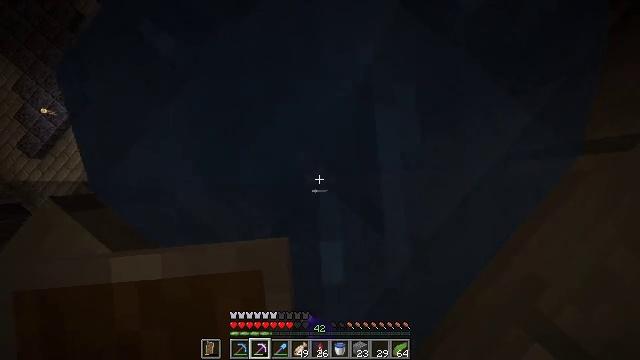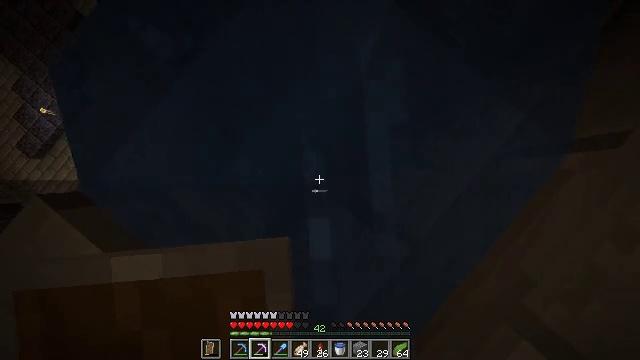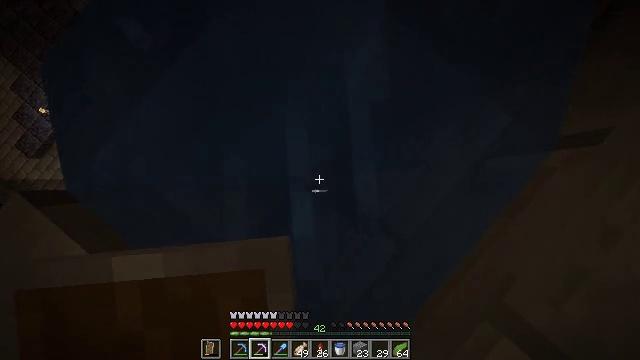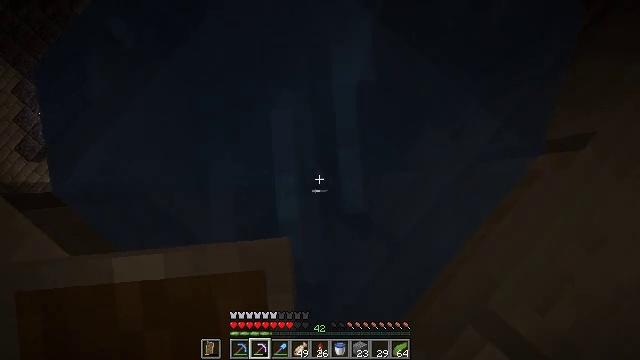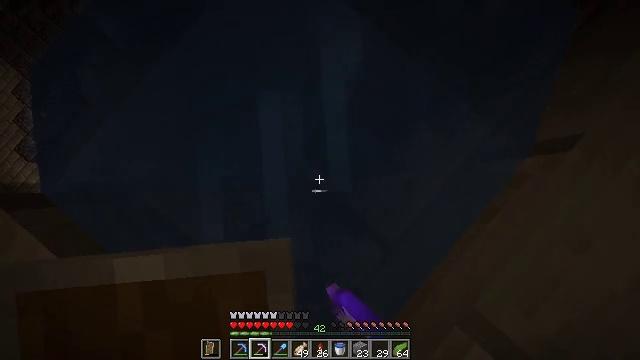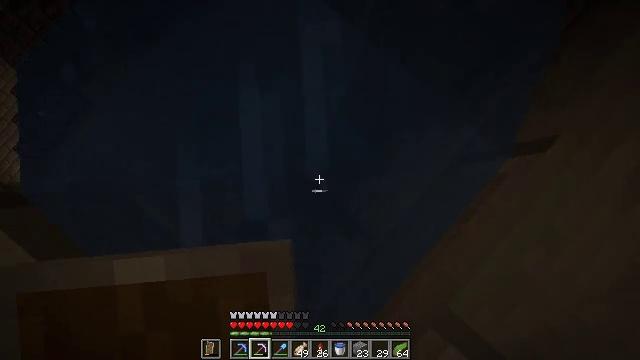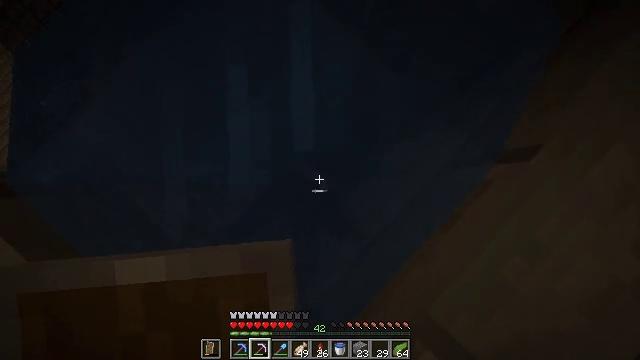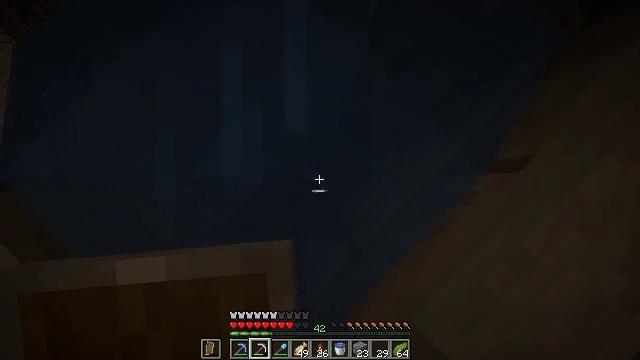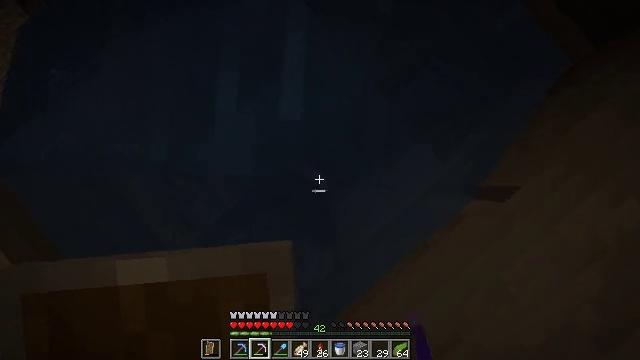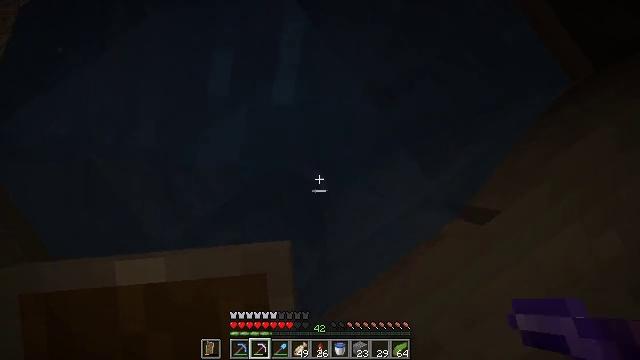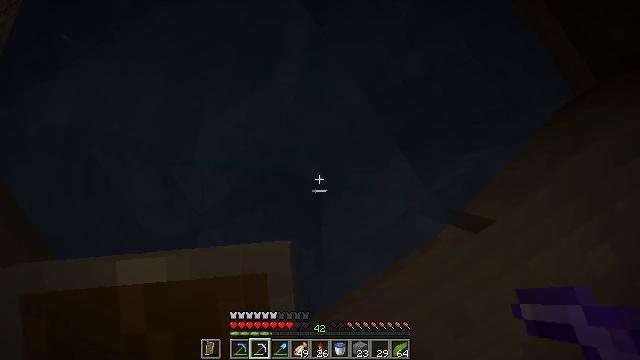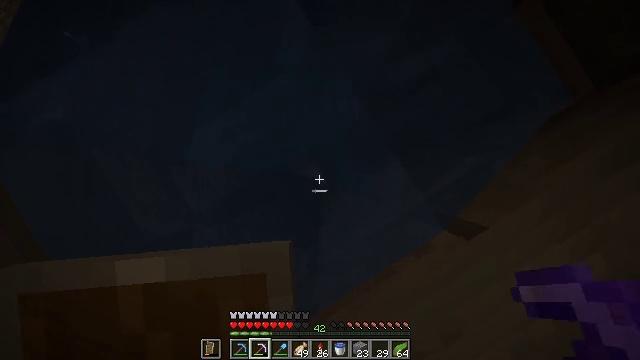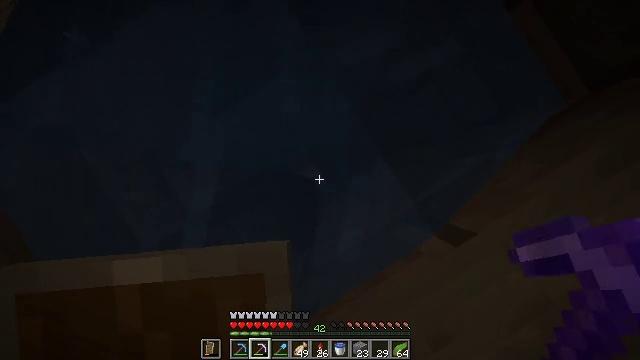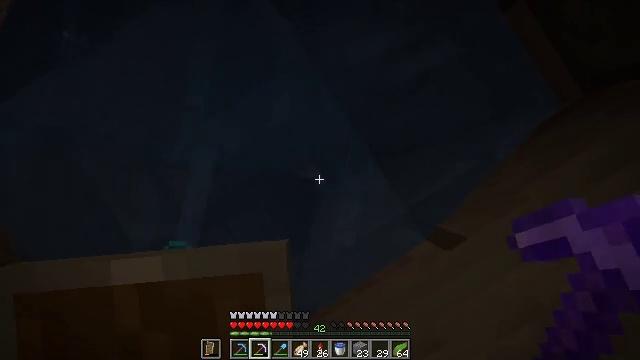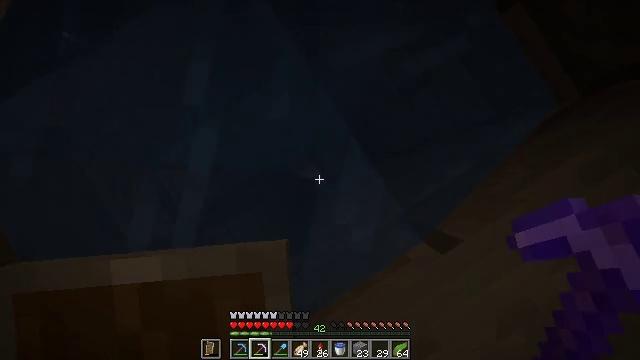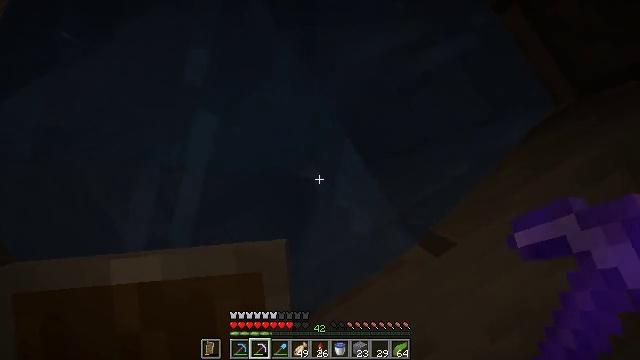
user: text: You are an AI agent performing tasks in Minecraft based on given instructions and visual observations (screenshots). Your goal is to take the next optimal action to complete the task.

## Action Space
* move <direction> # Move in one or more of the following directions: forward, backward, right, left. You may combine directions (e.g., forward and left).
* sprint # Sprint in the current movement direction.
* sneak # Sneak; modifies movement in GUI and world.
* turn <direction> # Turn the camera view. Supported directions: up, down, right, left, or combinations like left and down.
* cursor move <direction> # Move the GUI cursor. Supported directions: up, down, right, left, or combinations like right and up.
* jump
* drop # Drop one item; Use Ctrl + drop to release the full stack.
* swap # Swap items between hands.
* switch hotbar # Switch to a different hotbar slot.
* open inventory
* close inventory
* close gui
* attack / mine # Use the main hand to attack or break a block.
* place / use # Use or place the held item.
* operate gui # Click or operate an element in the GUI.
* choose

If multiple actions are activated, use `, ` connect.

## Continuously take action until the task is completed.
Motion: motion action
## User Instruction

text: Mine the black stained glass pane.
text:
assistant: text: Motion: move back and move right, attack / mine
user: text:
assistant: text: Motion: move back and move right, attack / mine
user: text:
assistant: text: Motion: move back and move right, attack / mine
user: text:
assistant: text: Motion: move back and move right, attack / mine
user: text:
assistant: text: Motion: move back and move right, attack / mine
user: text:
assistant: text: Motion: move back and move right, turn left, attack / mine
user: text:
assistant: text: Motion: move back and move right, turn left, attack / mine
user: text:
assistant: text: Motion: move back and move right, turn left, attack / mine
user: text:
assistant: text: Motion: move back and move right, turn left, attack / mine
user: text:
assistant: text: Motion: move back and move right, turn left, attack / mine
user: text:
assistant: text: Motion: move back and move right, attack / mine
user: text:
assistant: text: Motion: move back and move right, attack / mine
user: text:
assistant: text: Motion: move back and move right, attack / mine
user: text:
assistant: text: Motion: move back and move right, attack / mine
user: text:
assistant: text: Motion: move back and move right, attack / mine
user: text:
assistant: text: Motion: move back and move right
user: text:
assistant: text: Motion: move back and move left
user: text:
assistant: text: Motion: move back and move left, turn left
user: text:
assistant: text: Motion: move back and move left, turn left and up
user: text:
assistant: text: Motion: move left, turn left
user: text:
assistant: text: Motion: move left, turn left and up
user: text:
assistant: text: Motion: move left, turn left and up
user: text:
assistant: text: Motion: move forward and move left, turn left
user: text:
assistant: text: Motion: move forward and move left, turn left
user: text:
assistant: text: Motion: move forward and move left, turn left
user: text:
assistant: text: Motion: move forward and move left, turn left
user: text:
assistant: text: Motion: move forward and move left, turn left
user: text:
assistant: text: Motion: move forward and move left, turn left
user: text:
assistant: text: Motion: move forward and move left, turn left and up
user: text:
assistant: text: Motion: move forward and move left, turn left and up